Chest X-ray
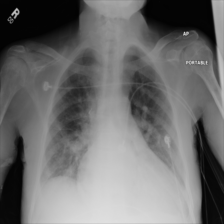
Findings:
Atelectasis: negative
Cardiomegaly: negative
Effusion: negative
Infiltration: negative
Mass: negative
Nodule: negative
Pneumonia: negative
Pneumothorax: negative
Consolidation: negative
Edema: negative
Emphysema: negative
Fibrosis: negative
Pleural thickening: negative
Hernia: negative